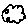
Label: cloud